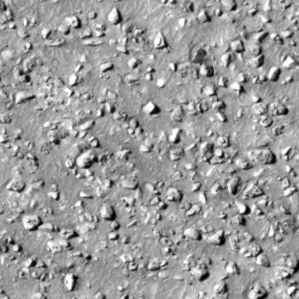
Label: non_frost